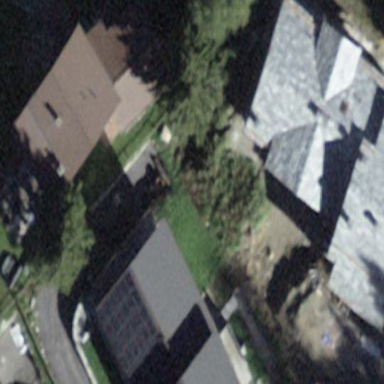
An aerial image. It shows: Building with tiled roof.